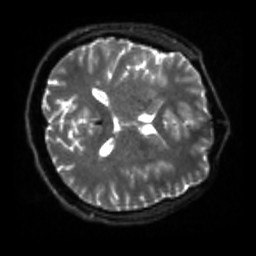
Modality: sbref
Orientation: axial
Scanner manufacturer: siemens
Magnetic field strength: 3 T
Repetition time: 4 s
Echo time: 0.0594 s